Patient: sex F, age 68
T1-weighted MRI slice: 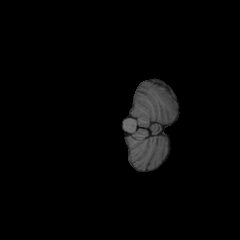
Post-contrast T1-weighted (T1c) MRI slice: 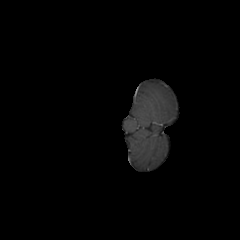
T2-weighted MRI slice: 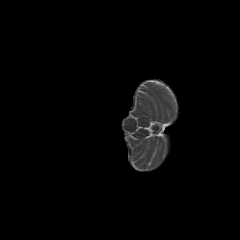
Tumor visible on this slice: no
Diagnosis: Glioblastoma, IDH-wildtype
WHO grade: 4